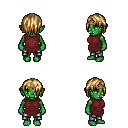
a pixel art fantasy rpg character, female body template, orc, green skin, maroon tunic, metal pants, blonde bangs hairstyle, bronze tiara, four views (front, back, left, right), 2x2 character sprite sheet, small pixel art, hard edges, no anti-aliasing